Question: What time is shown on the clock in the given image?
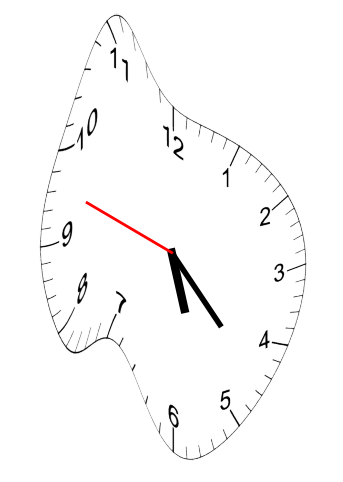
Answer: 05:22:48